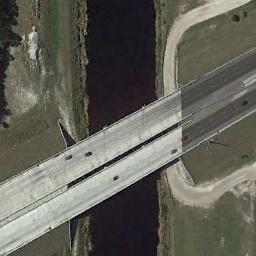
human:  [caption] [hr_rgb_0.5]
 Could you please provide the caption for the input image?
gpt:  A bridge that crosses the river bank and connects the green fields on both sides of the green river .

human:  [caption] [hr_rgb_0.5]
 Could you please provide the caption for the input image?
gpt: There are two bridges over the water and land .

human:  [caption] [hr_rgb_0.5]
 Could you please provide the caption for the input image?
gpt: A bridge built on a narrow dark blue river and some cars on the bridge .

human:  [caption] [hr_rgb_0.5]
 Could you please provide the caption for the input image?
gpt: Most of the area the bridge crosses is forest .

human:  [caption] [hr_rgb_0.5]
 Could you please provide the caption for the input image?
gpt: Many green plants are around the bridge .